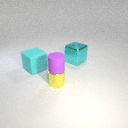
large cyan metal cube to the right of small yellow metal cylinder